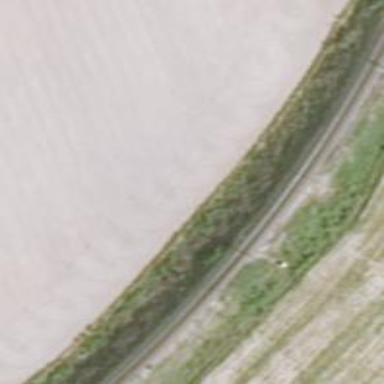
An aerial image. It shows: Railway with continuous electrified contact line.